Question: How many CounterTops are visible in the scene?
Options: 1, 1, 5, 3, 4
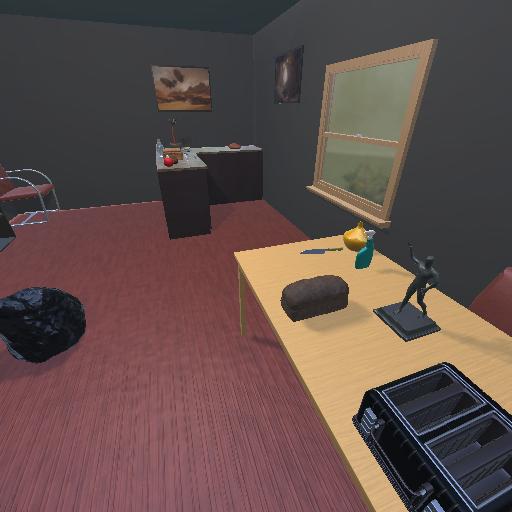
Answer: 1